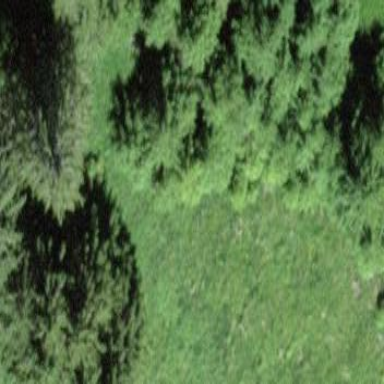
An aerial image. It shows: Forest area.